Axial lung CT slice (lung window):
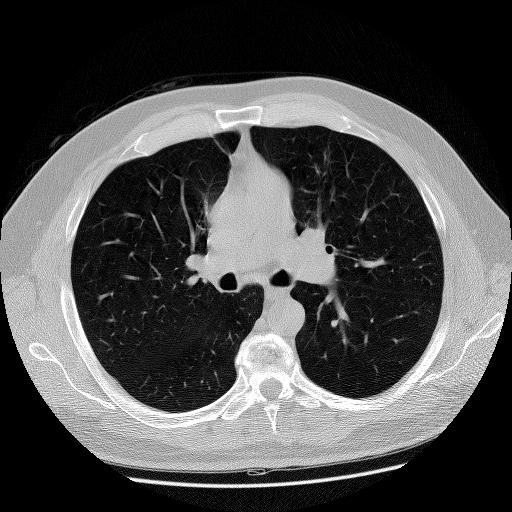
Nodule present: no